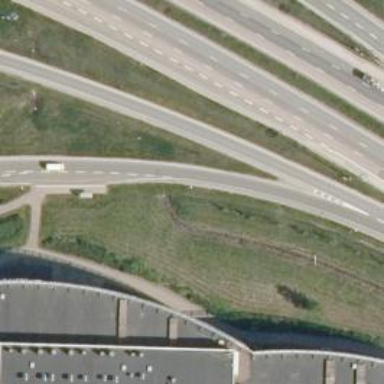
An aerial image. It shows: Trunk link highway with asphalt surface.